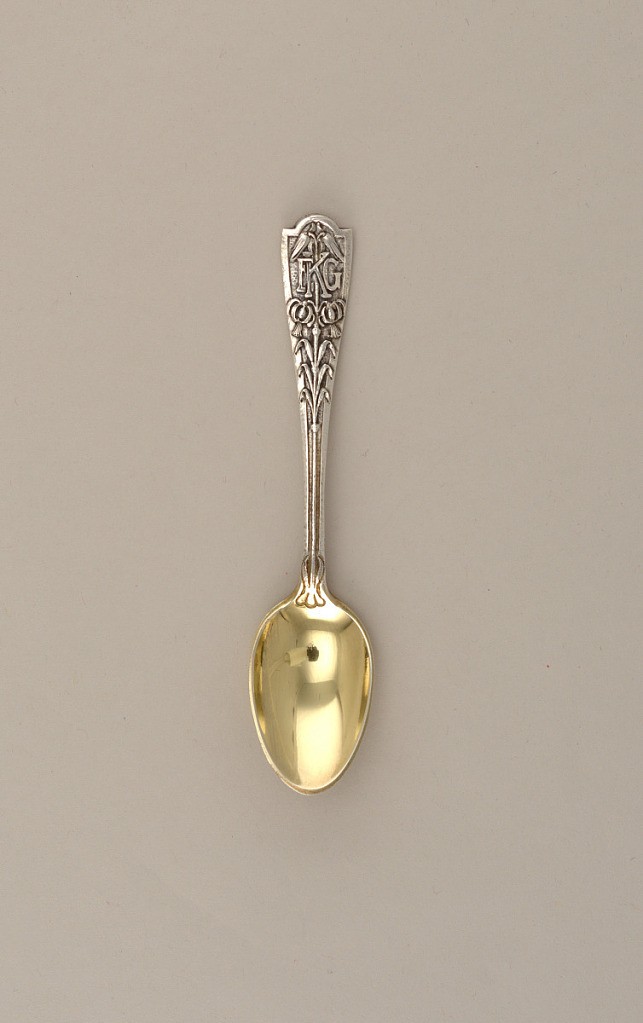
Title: Demitasse Spoon from Rockledge Service
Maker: George Washington Maher, American, 1864–1926
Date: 1911–12
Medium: gold plated, silver
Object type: spoon
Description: Demitasse spoon, part of flatware service designed in "Martelé" silver for "Rockledge Estate" in Winona, Minnesota. Gold plated oval bowl with narrow join, leading to thick flat handle, with gently rounded sides, widening towards terminal. Obverse side decorated with lily motif within border, stemming from join of handle, continuing up handle with three sets of mirroring leaves on either side of central stem, terminating in mirroring lily blossoms encasing mongram 'EKG.' Terminal in form of segmented or flat arch, with slight upturn at tip. Reverse side of handle undecorated with plain textured hammered suface. Textured hammered surface visible throughout tines and handle.